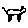
Label: cat